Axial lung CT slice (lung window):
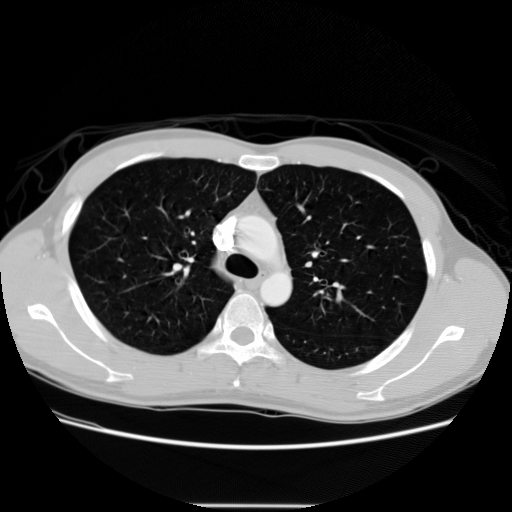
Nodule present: no